Question: Count the number of objects in the diagram.
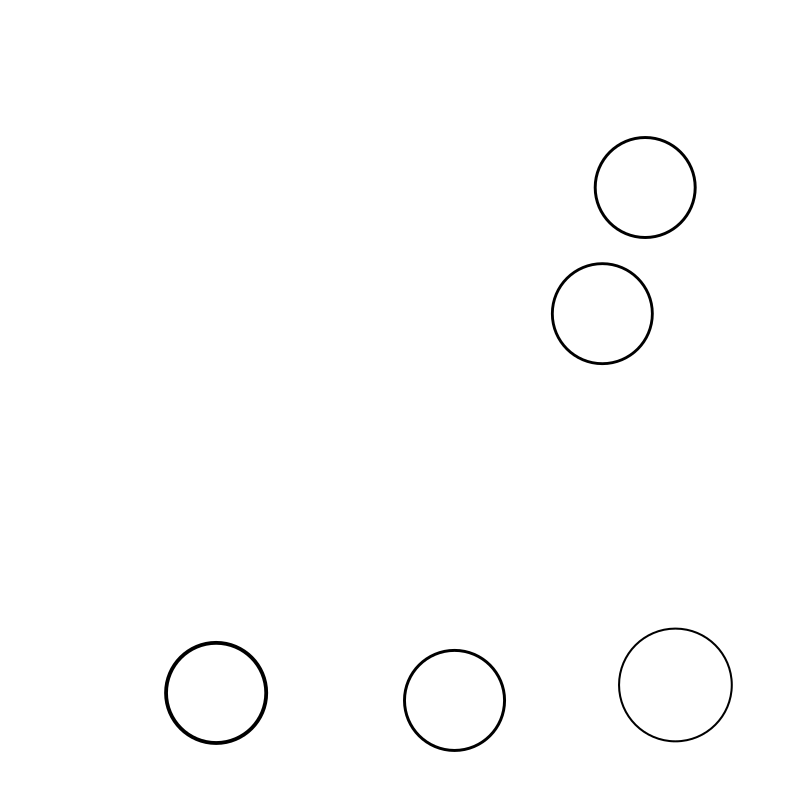
Answer: 5